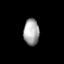
Tissue: prostate
Cell type: Endothelial cells
Senescence score: 0.6862
Nuclear area (px): 405
Mean DAPI intensity: 165.252